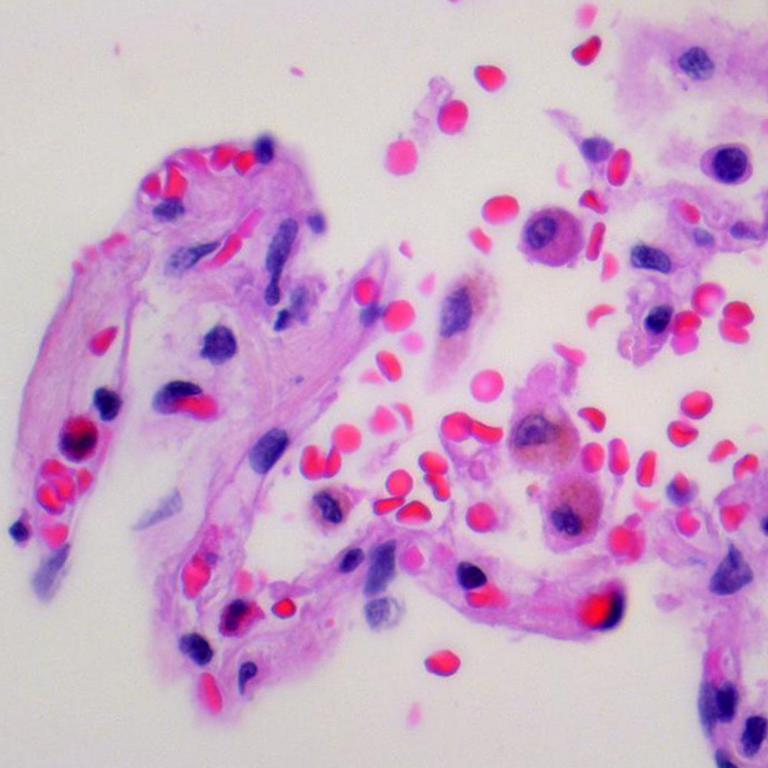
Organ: lung
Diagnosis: benign